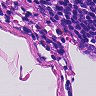
Metastatic tissue present: no